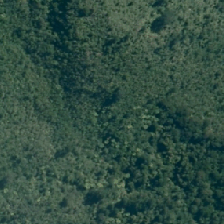
Land cover: broadleaved_indigenous_hardwood